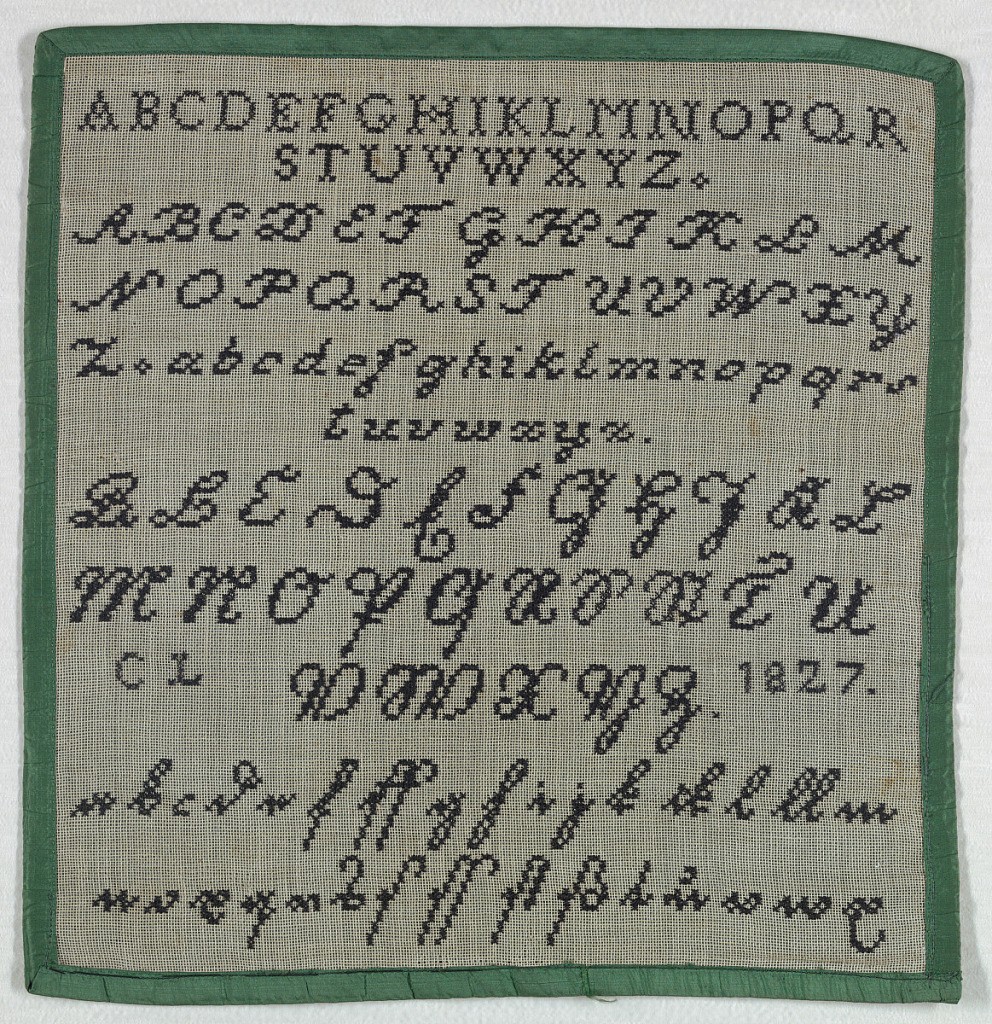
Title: Sampler
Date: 1827
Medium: silk embroidery on wool foundation Technique: embroidered in cross stitch on plain weave foundation
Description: Five different alphabets, the last two a German script.